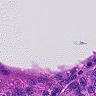
Metastatic tissue present: yes